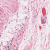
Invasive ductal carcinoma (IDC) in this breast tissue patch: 1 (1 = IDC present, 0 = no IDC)